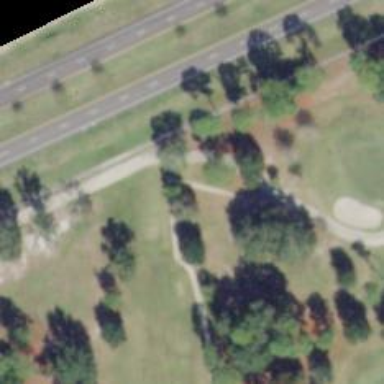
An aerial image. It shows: Path designated for golf carts.